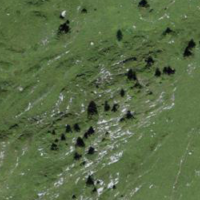
EUNIS habitat code: 23
Species observed at this site:
Leucojum vernum